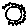
Label: sun